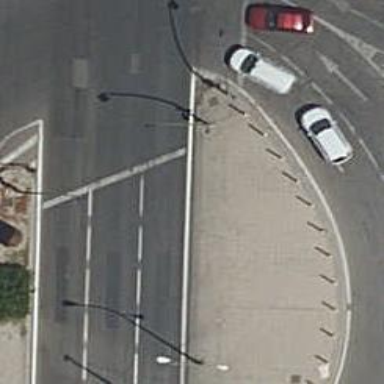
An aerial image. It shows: Road with traffic signals.